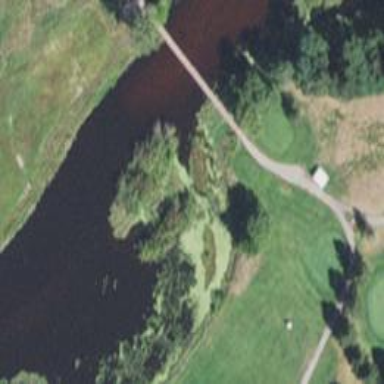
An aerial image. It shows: Path for both road and golf.